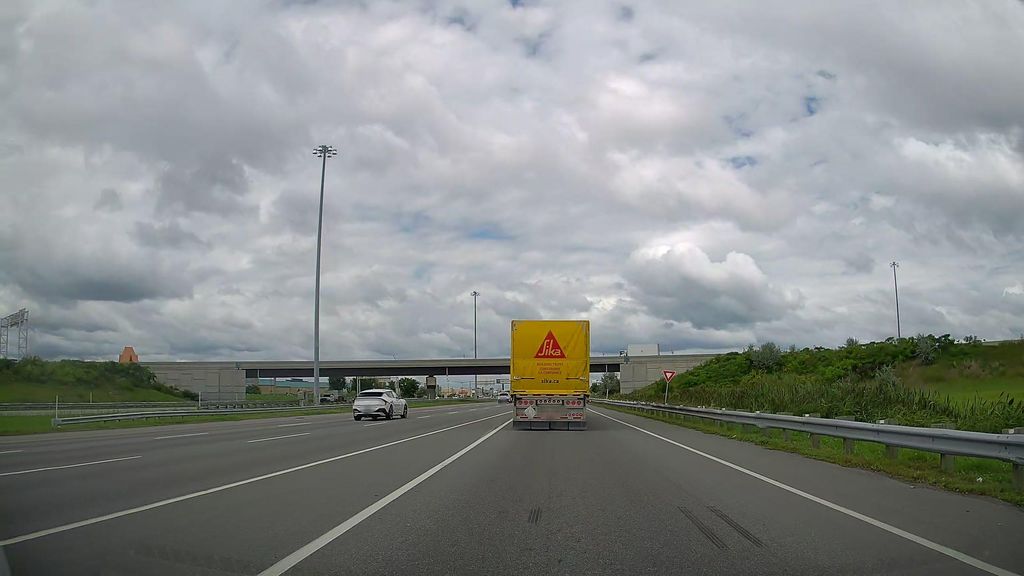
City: montreal